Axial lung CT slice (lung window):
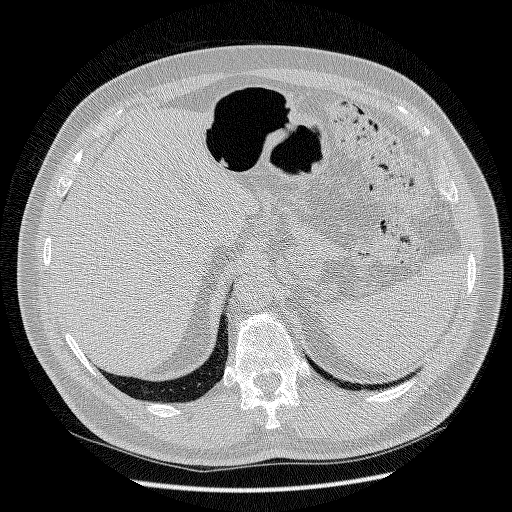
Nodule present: no